Field crop: maize
Growth stage: 2
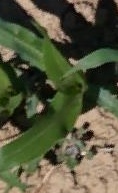
Species: maize